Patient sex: F
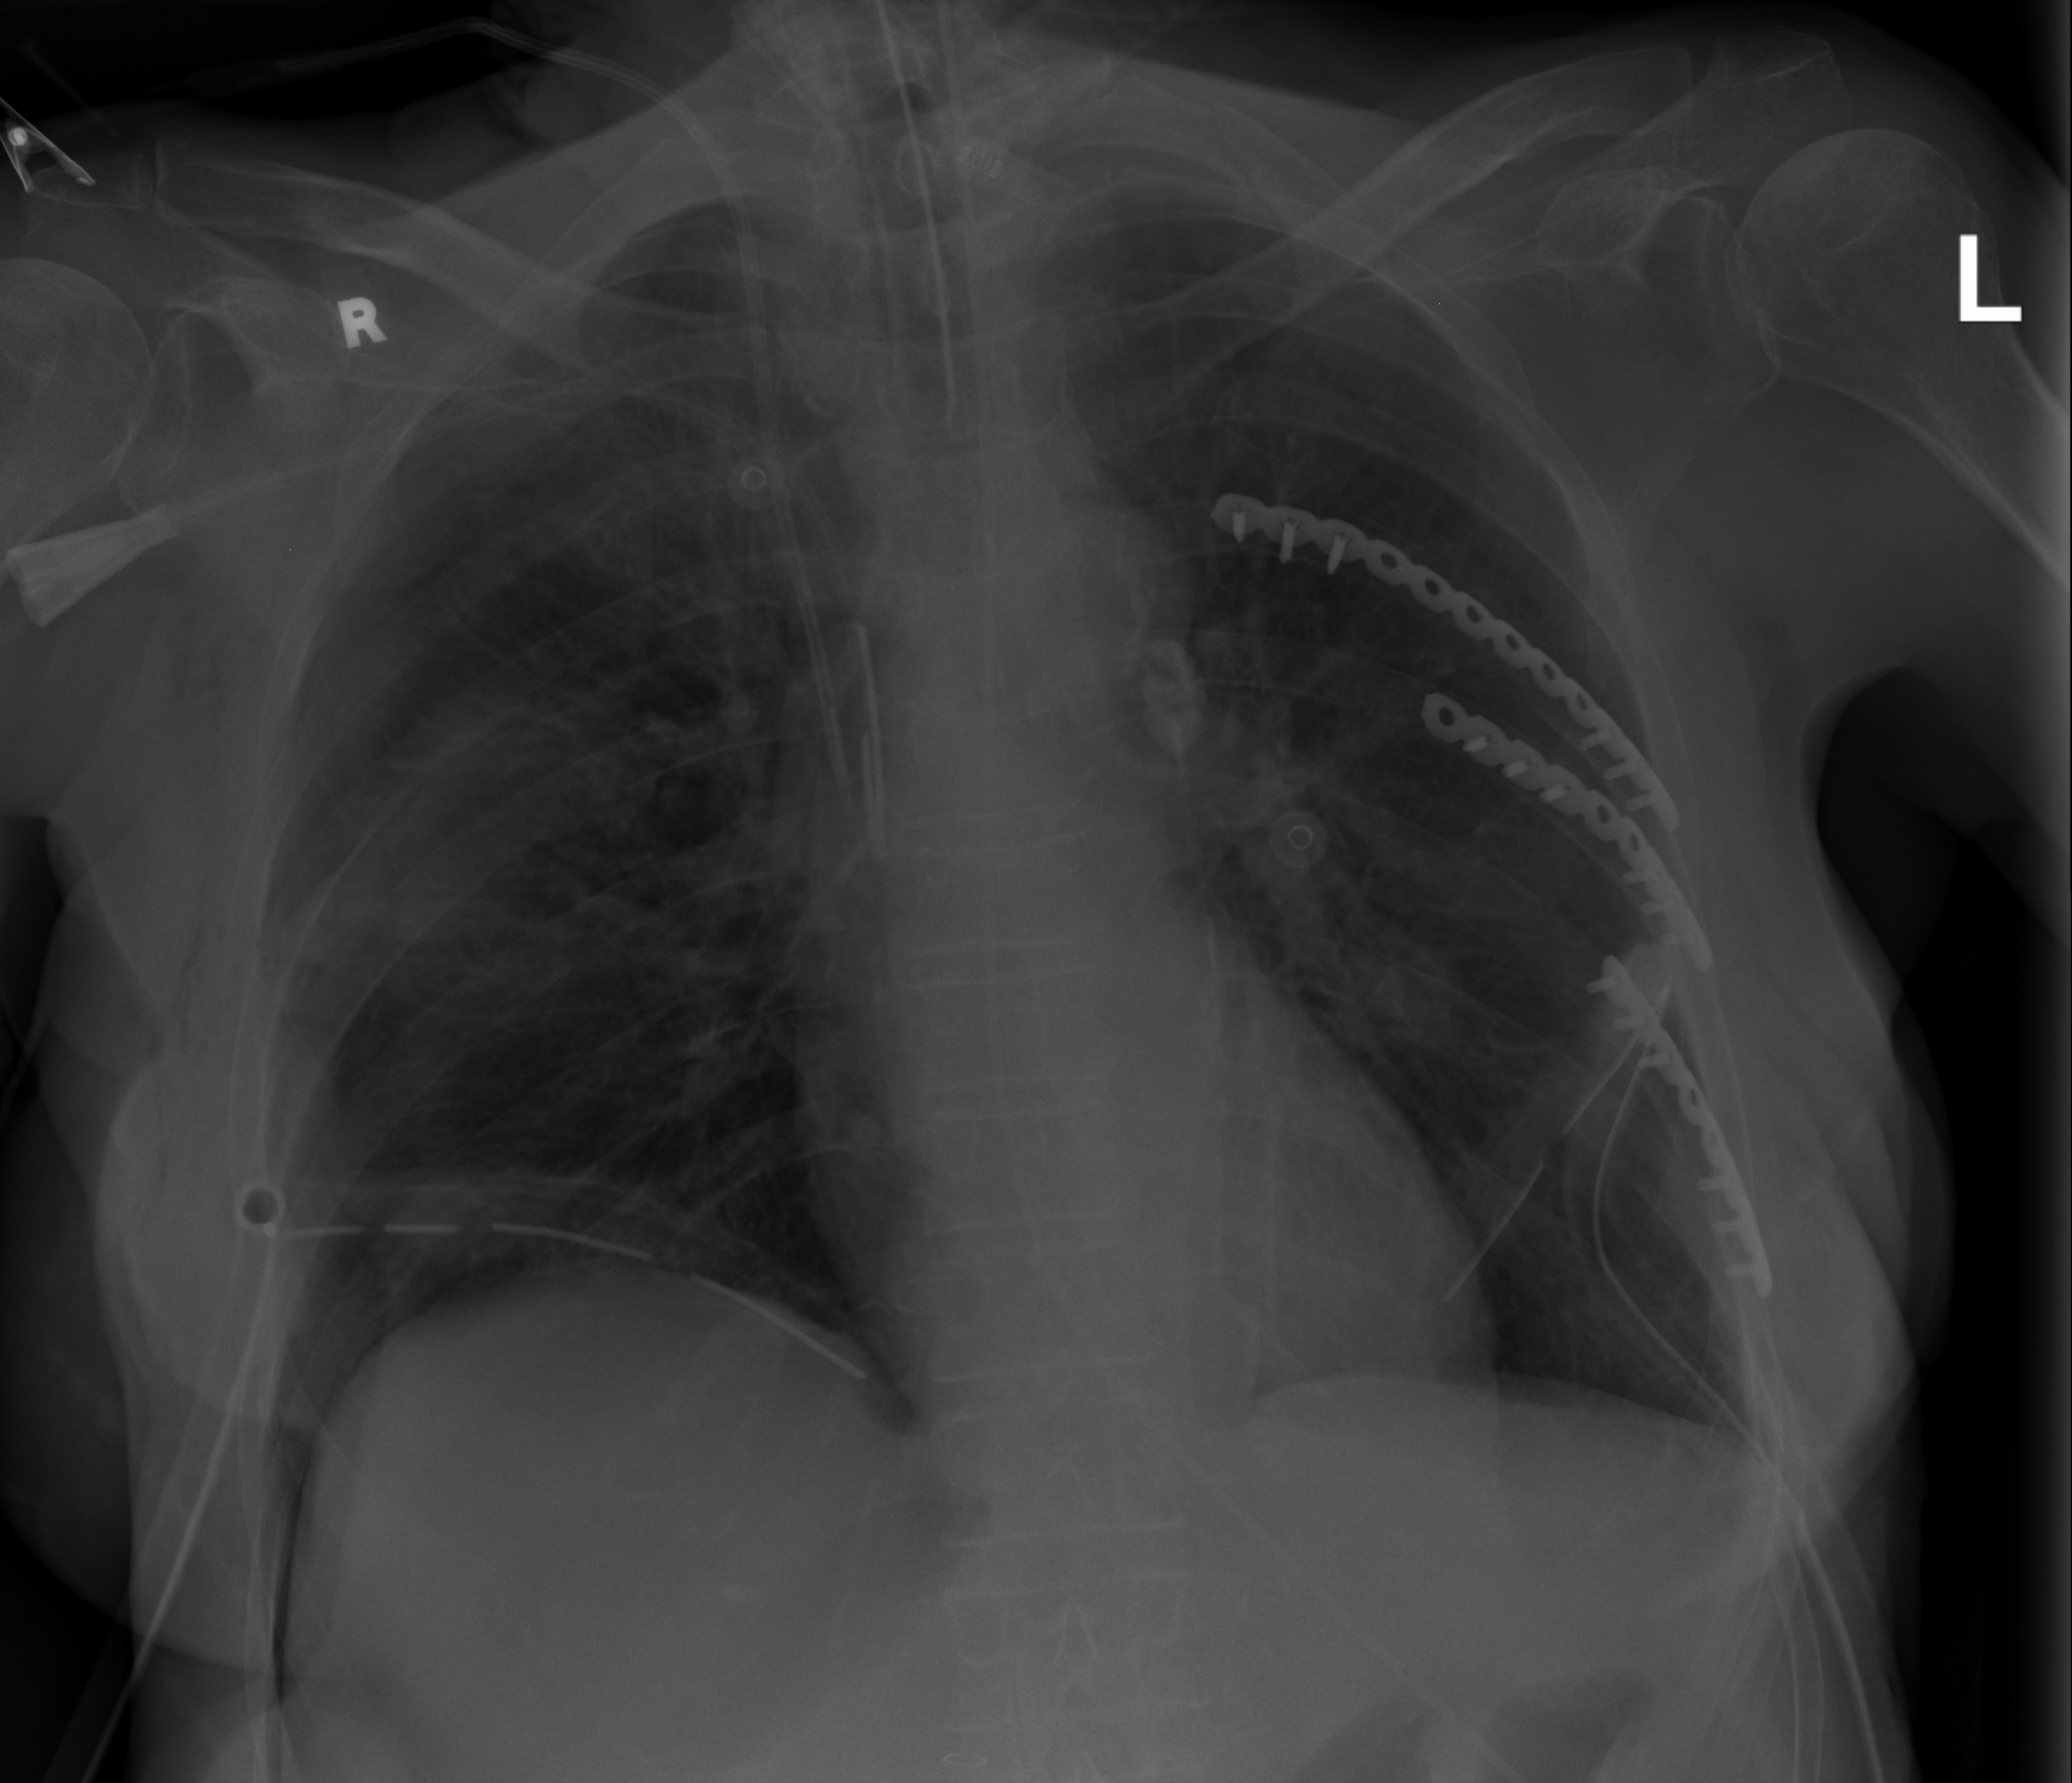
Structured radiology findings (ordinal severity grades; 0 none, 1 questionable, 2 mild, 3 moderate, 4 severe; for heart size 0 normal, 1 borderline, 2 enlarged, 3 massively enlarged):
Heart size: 0
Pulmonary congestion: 0
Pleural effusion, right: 0
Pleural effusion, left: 2
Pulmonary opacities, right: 2
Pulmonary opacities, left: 0
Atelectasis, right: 2
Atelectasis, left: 0